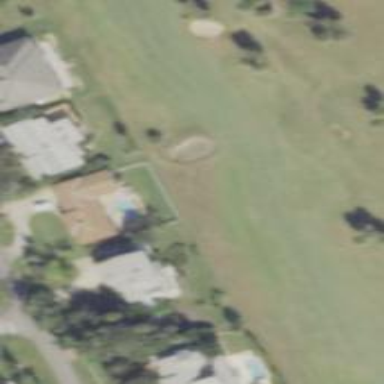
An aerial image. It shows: Golf fairway surrounded by grass.